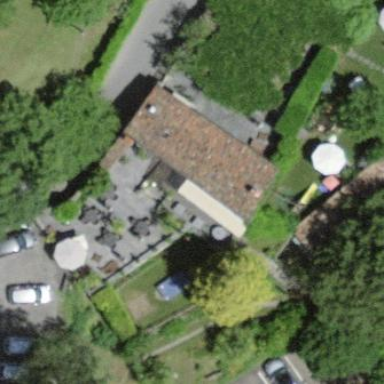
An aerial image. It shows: Restaurant in building.